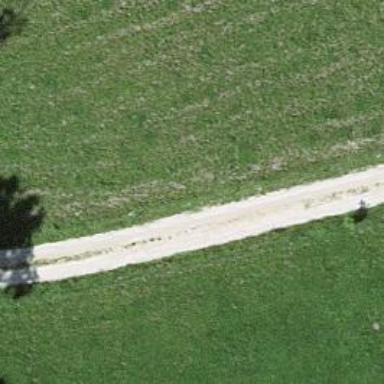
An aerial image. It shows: Gravel track road.